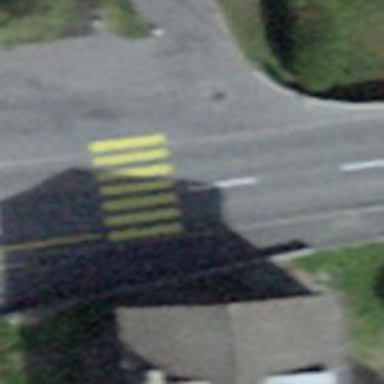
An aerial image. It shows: Asphalt road classified as primary highway.